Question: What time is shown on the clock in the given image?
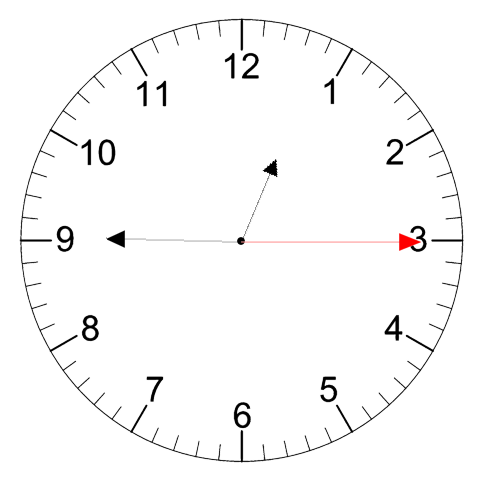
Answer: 12:45:15